Interaction volume radius: 5 \u00c5
Interaction volume height: 40 \u00c5
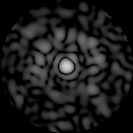
Disorder parameter: 0.7881